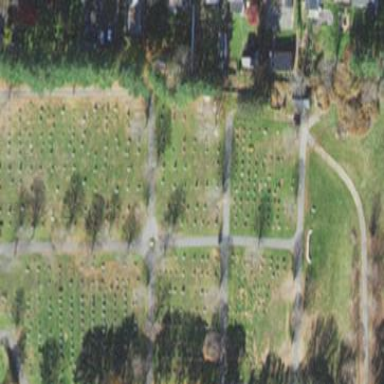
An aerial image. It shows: Cemetery that holds historical significance.